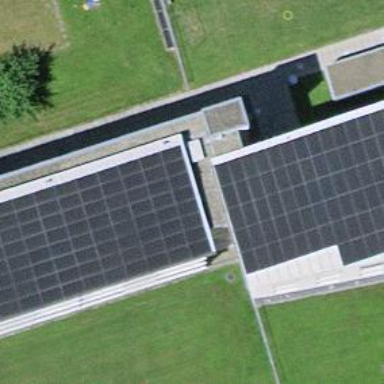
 consisting of solar photovoltaic panels."